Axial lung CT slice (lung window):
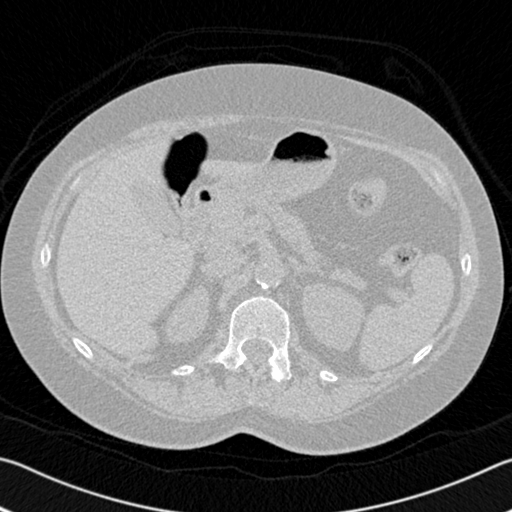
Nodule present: no